Interaction volume radius: 5 \u00c5
Interaction volume height: 10 \u00c5
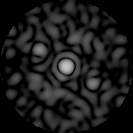
Disorder parameter: 0.8749